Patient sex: M
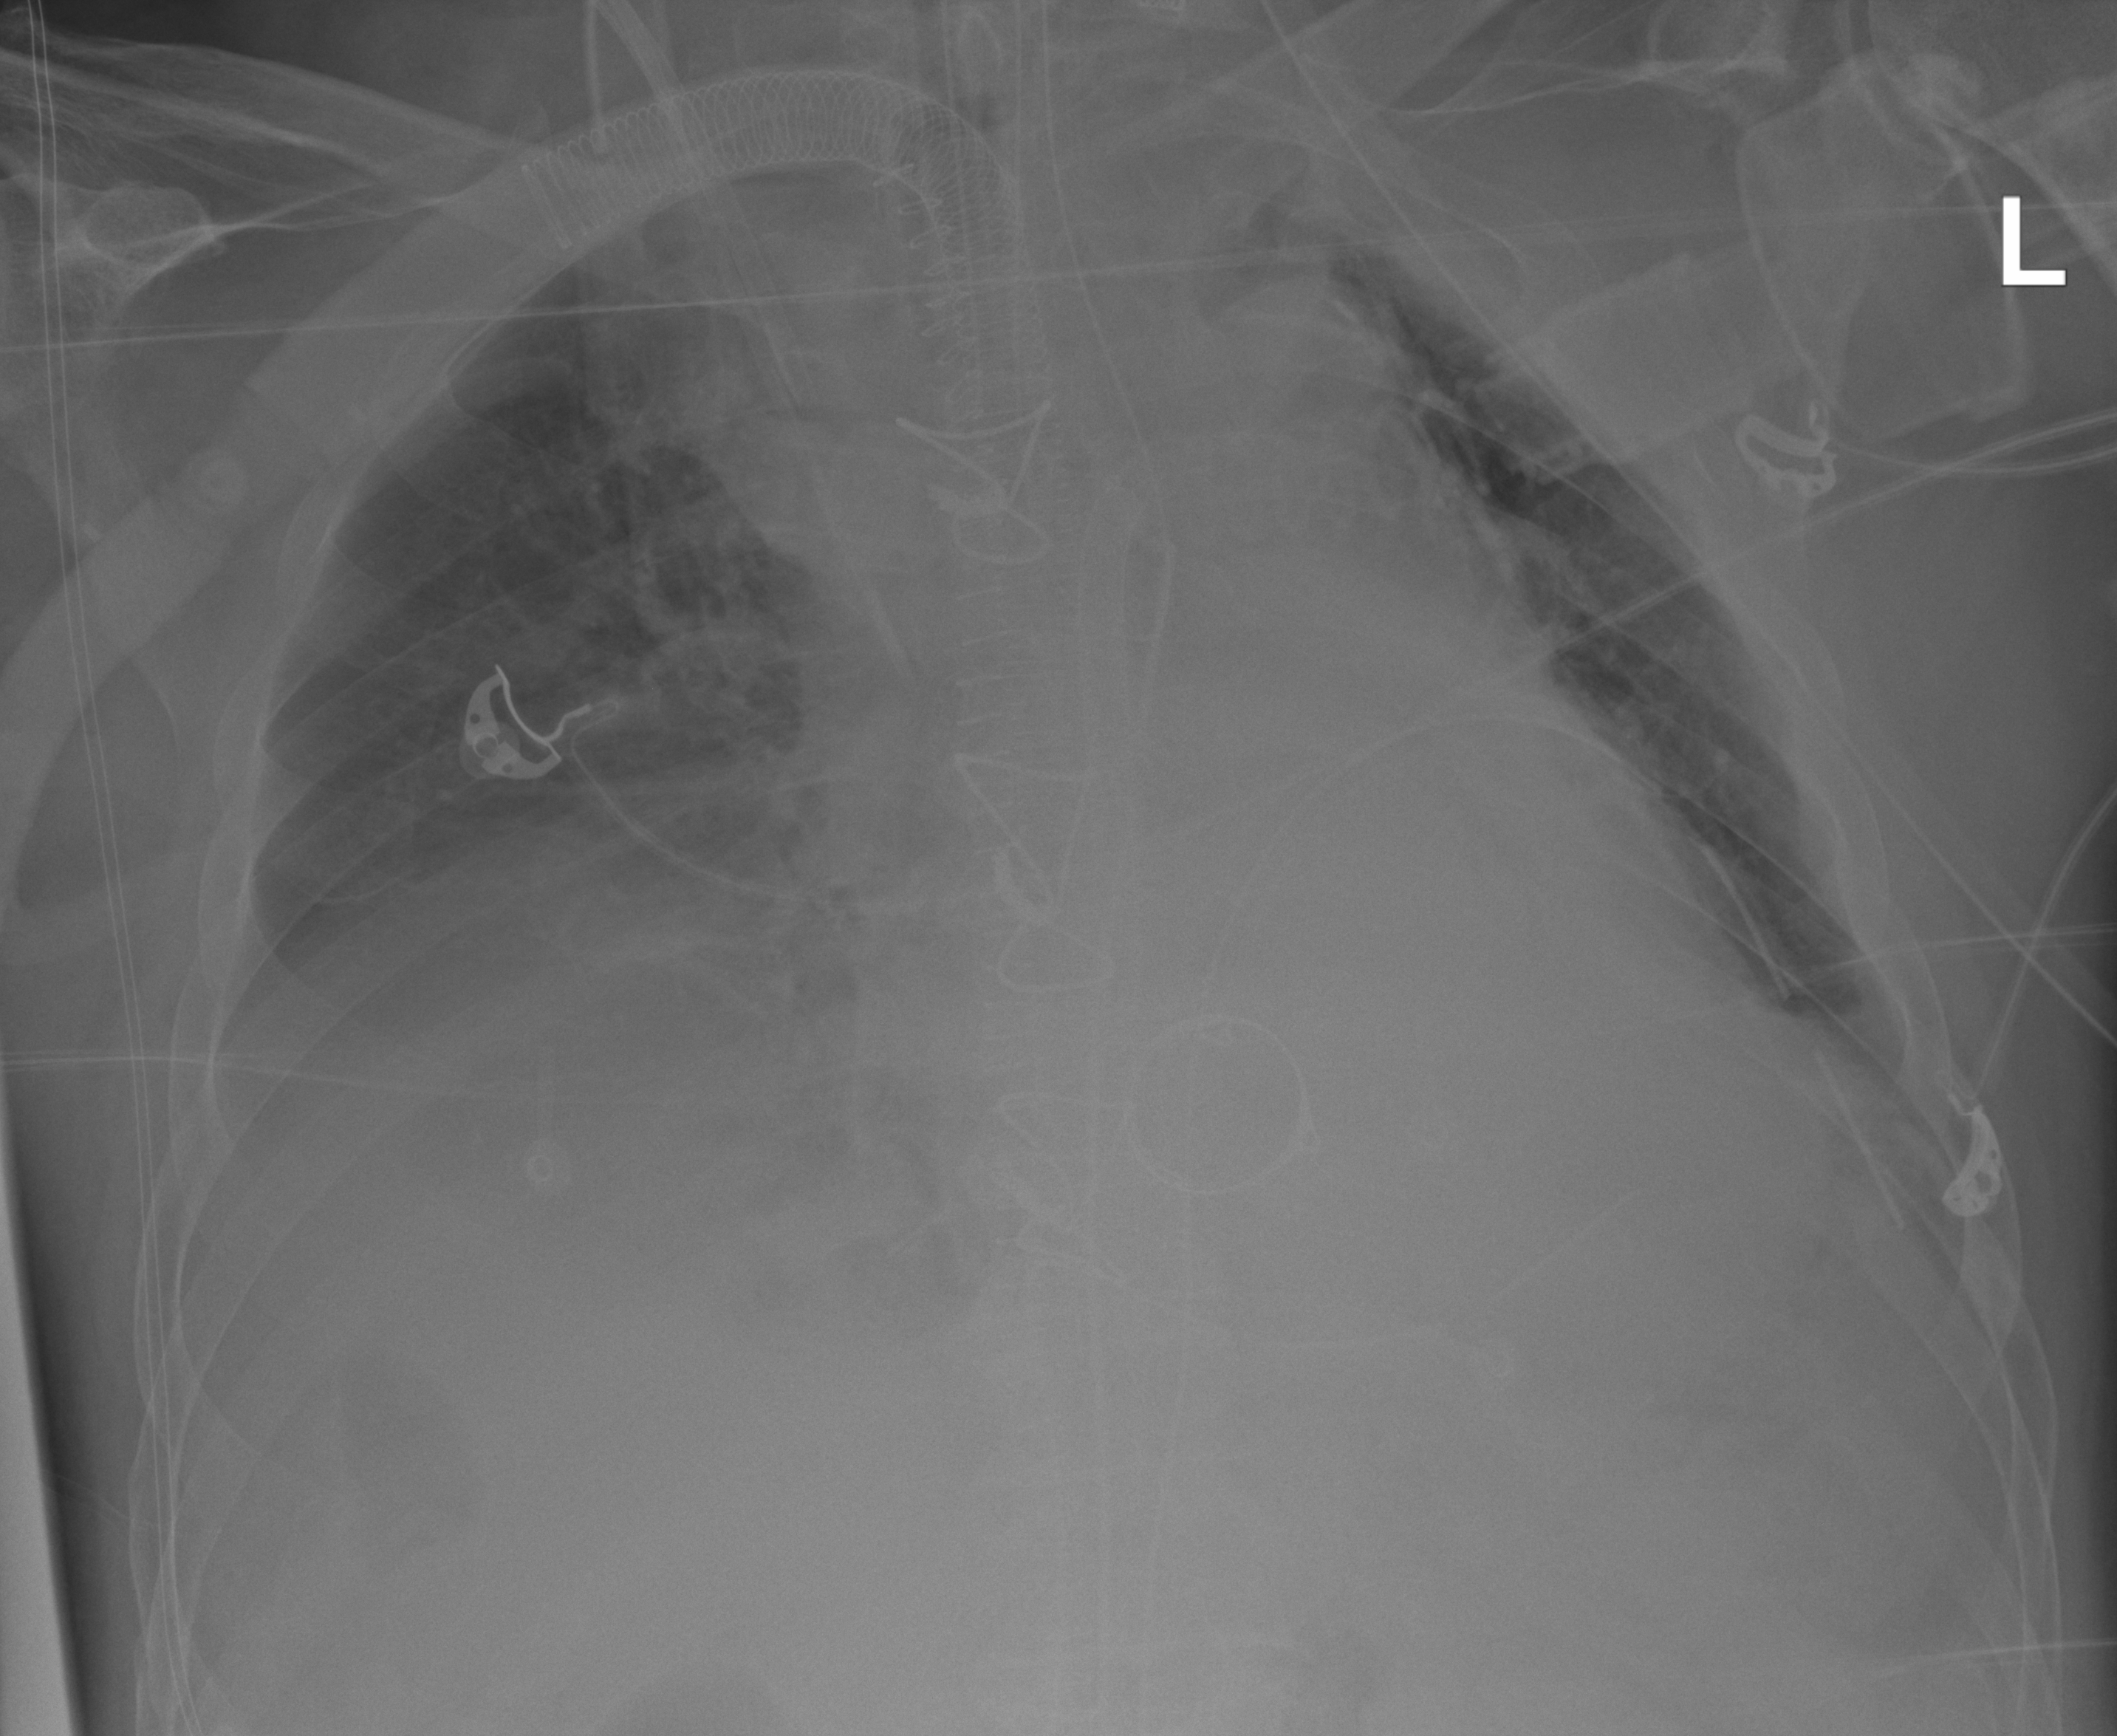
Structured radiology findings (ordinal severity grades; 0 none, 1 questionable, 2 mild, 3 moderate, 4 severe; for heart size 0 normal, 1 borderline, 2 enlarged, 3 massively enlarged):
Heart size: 2
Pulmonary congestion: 0
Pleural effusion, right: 2
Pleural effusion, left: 1
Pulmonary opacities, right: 0
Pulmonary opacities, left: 0
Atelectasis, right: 3
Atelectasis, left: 2